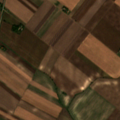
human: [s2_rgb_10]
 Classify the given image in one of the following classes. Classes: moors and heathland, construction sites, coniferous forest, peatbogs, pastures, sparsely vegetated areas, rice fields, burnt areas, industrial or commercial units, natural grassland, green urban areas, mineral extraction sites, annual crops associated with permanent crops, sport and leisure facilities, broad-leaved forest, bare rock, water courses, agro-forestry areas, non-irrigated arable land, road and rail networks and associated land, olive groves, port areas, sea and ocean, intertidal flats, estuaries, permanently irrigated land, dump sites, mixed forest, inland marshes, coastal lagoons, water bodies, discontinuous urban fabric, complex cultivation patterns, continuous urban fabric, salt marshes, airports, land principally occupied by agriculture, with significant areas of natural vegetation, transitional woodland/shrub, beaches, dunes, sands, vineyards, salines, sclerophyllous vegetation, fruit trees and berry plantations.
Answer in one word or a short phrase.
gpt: non-irrigated arable land